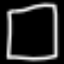
Label: square